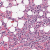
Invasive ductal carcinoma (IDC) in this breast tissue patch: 1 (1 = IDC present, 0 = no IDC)